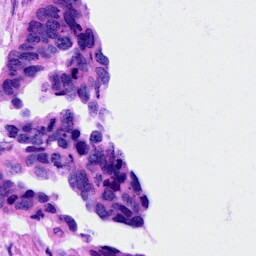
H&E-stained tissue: Ovarian